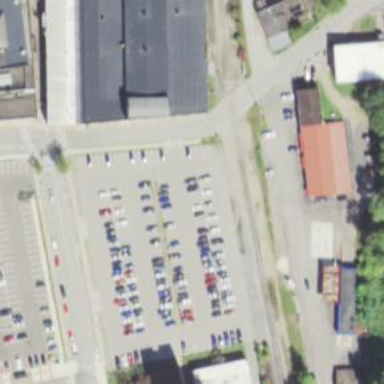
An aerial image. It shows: Industrial area used as bus depot.